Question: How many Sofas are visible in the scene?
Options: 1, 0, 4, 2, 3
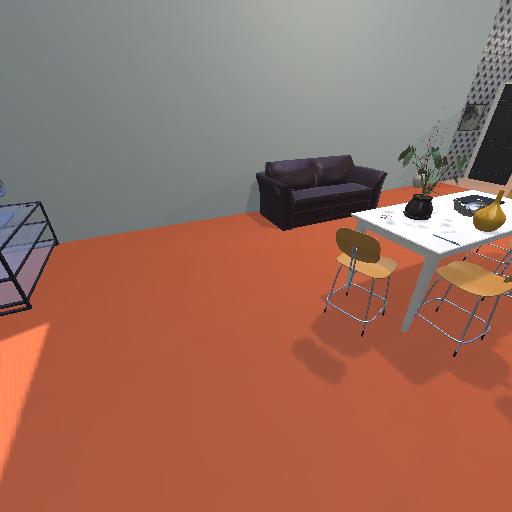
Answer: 1